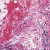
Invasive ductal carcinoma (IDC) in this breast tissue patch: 1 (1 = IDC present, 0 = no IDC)